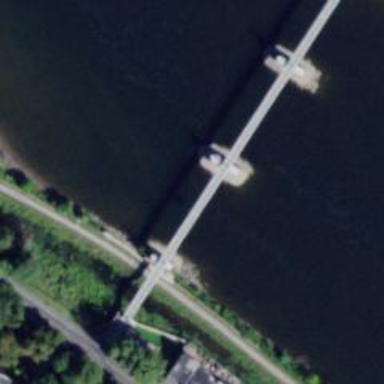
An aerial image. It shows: Pier supporting bridge.